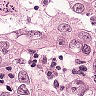
Metastatic tissue present: yes